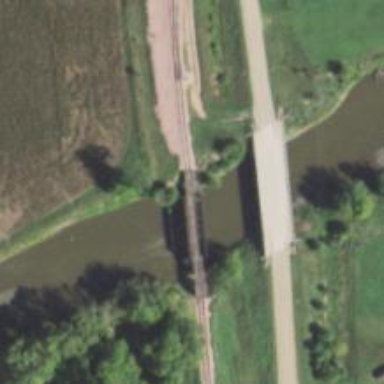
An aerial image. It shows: Railway bridge.